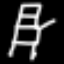
Label: chair